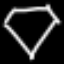
Label: diamond